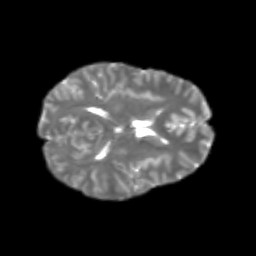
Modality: T2w
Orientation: axial
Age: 25
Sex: female
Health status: healthy
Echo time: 0.074 s